Field crop: maize
Growth stage: 2
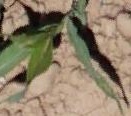
Species: maize